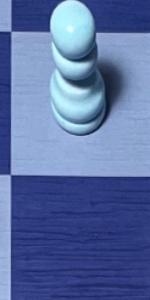
Label: Empty